Question: I have a series of circles that users can traverse using a Next and Back button. The process starts at the first step and progresses to the last step. When the users clicks the next button, the current circle decreases to its normal size and the next circle enlarges. I want to add an animation so that the current circle animates to it's normal size and the next circle animates to it's larger size. I also want to the current selected circle to have a border around it.
Here's an image:

And here's a start to a fiddle:
<URL>
HTML
'''
<div id="circle-container">
<div class="circle"></div>
<div class="circle"></div>
<div class="circle-selected"></div>
<div class="circle"></div>
<div class="circle"></div>
<div class="circle"></div>
<div class="circle"></div>
</div>
<div>
<div class="back">Back</div>
<div class="next">Next</div>
</div>
'''
CSS
'''
.circle {
width: 50px;
height: 50px;
-moz-border-radius: 50%;
-webkit-border-radius: 50%;
border-radius: 50%;
background: #4679BD;
display: inline-block;
margin: 0 10px 20px 0;
}
.circle-selected {
width: 70px;
height: 70px;
-moz-border-radius: 50%;
-webkit-border-radius: 50%;
border-radius: 50%;
background: #4679BD;
display: inline-block;
margin: 0 10px 10px 0;
}
.back {float: left; margin: 0 20px 0 0;}
.next {float: left;}
'''
JavaScript
'''
$(".next").live('click', function() {
$("#circle-container").find('.circle-selected').next().addClass("circle-selected");
});
'''
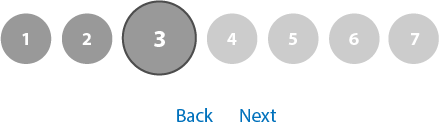
Answer: For the circle border, just use a 'box-shadow':
'''
.circle-selected {
width: 70px;
height: 70px;
-moz-border-radius: 50%;
-webkit-border-radius: 50%;
border-radius: 50%;
background: #4679BD;
display: inline-block;
margin: 0 10px 10px 0;
box-shadow: 0 0 0 3px #000; /* Added this */
}
'''
As for the transition, just add it to the 'circle' class:
'''
.circle {
width: 50px;
height: 50px;
-moz-border-radius: 50%;
-webkit-border-radius: 50%;
border-radius: 50%;
background: #4679BD;
display: inline-block;
margin: 0 10px 20px 0;
transition: all 2s; /* Added these */
-webkit-transition: all 2s;
-moz-transition: all 2s;
}
'''
And to remove the class from the element when the next circle is selected, you would use the following:
'''
$(".next").live('click', function() {
$("#circle-container").find('.circle-selected').removeClass('circle-selected').next().addClass("circle-selected");
});
'''
If you want to add the 'back' functionality, you would simply use '.prev()' as opposed to '.next()':
'''
$(".next").live('click', function() {
$("#circle-container").find('.circle-selected').removeClass('circle-selected').next().addClass("circle-selected");
});
$(".back").live('click', function() {
$("#circle-container").find('.circle-selected').removeClass('circle-selected').prev().addClass("circle-selected");
});
'''
<URL>